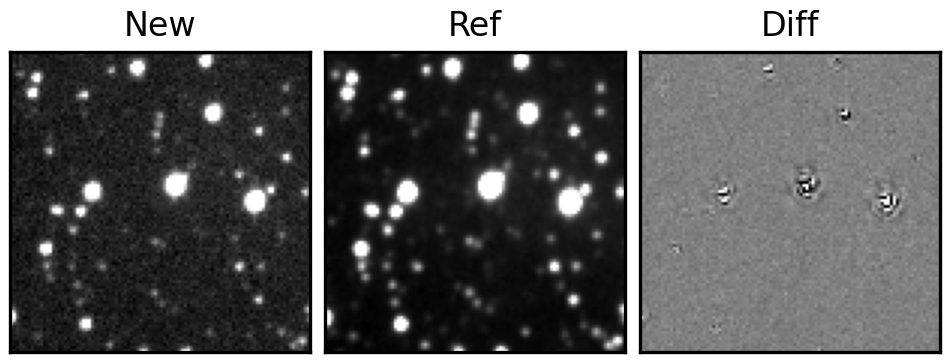
Label: bogus